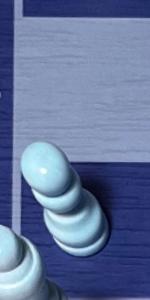
Label: Pawn_White